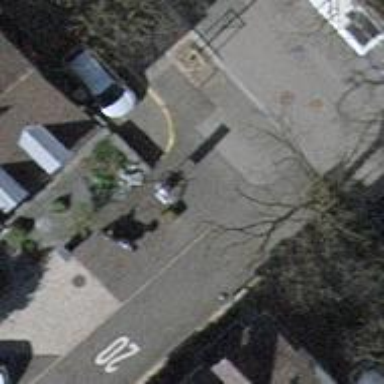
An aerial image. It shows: Unmarked crossing with traffic calming table.